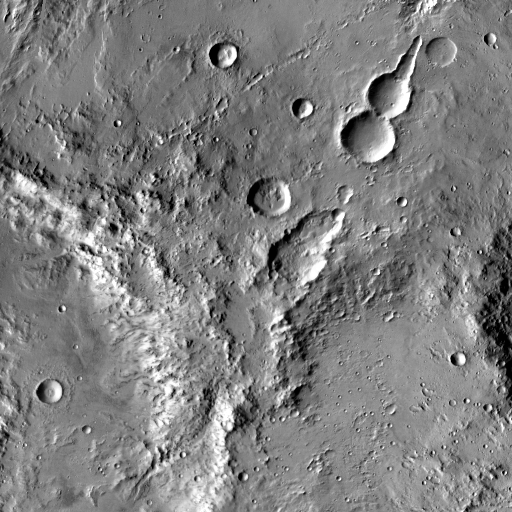
Crater classes present: Background, Other, Layered, Buried, Secondary